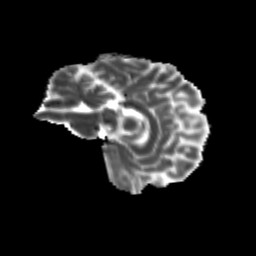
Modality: MD
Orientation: sagittal
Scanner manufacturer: siemens
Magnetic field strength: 3 T
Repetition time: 9.2 s
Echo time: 0.084 s